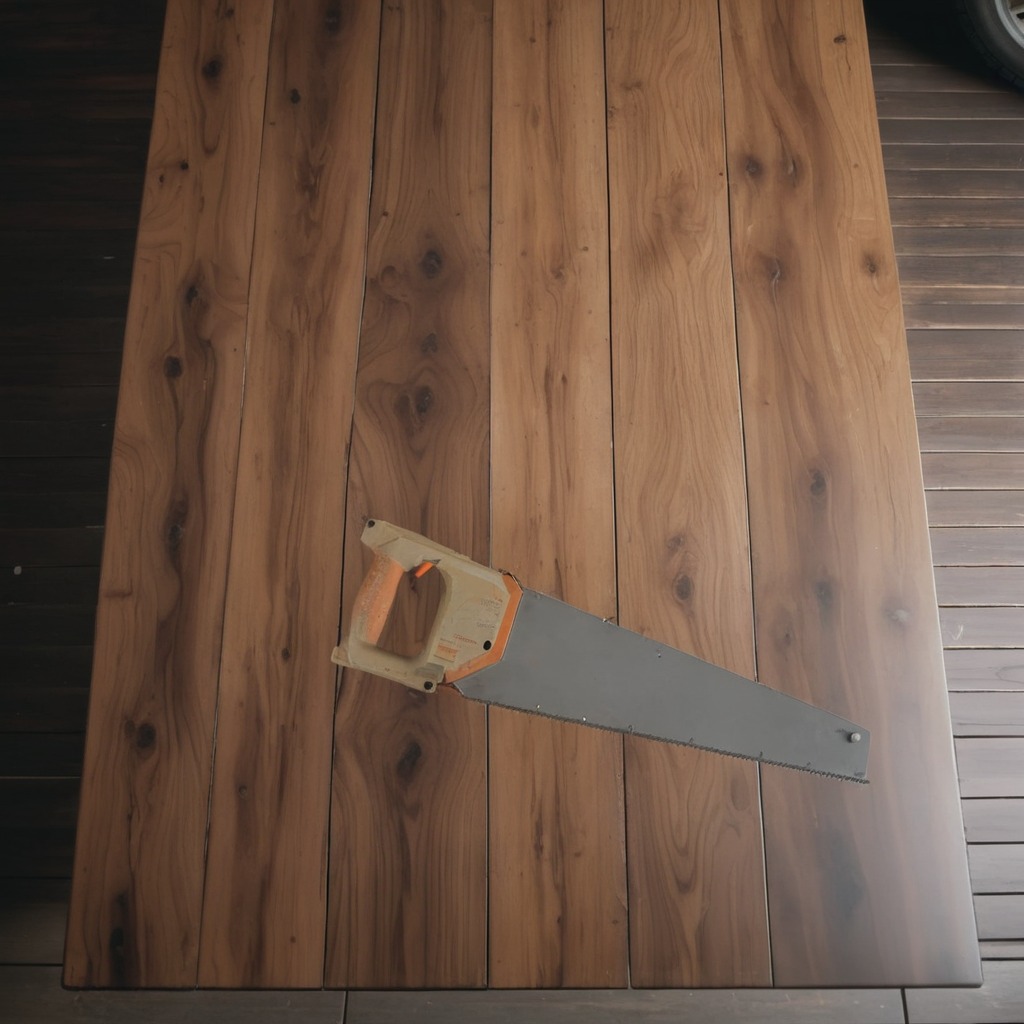
A handheld metal saw is lying on an oil-spilled wooden table in a vintage motorcycle garage.